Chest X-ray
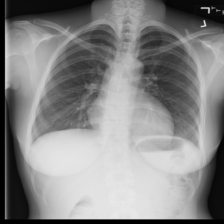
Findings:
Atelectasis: negative
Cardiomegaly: negative
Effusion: negative
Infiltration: negative
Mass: negative
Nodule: negative
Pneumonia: negative
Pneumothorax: negative
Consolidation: negative
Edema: negative
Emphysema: negative
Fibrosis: negative
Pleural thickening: negative
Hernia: negative